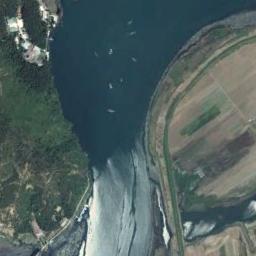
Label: river